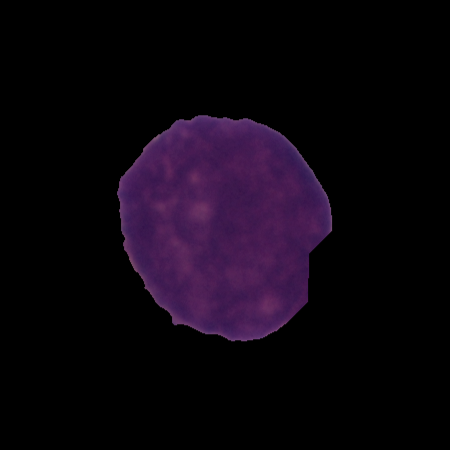
Label: cancer